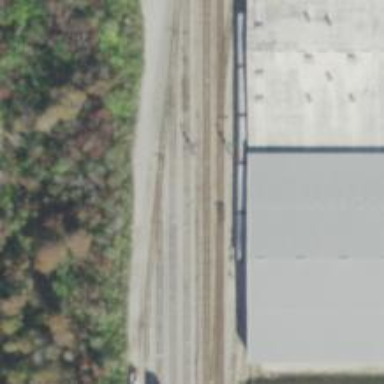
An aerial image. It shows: Railway track.